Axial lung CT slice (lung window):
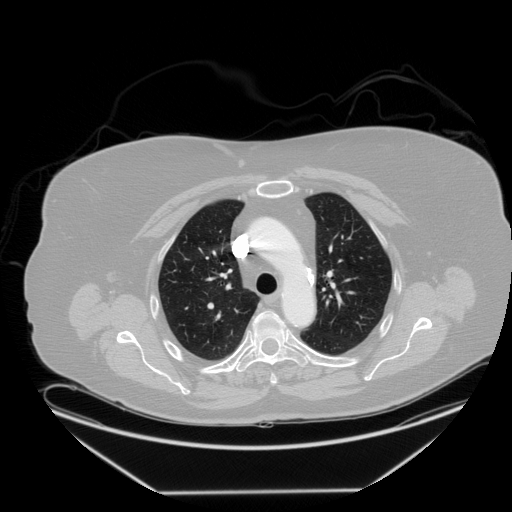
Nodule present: no